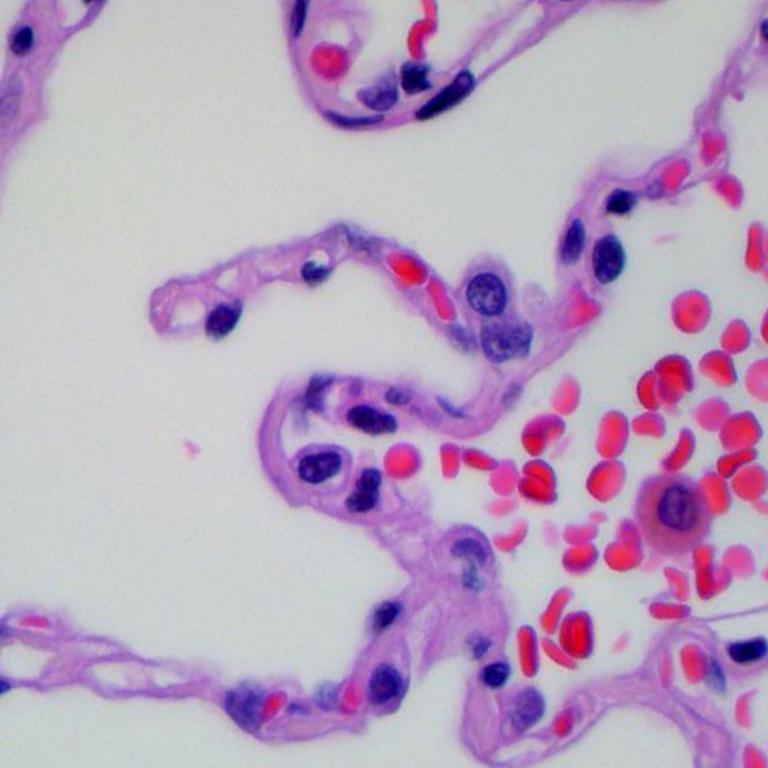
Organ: lung
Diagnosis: benign